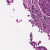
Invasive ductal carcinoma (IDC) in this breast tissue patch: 0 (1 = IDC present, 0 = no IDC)